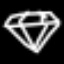
Label: diamond